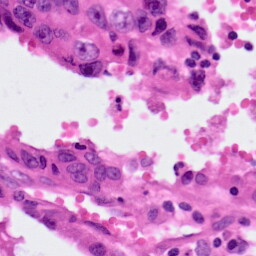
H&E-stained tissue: Lung